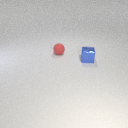
small blue metal cube in front of small red rubber sphere